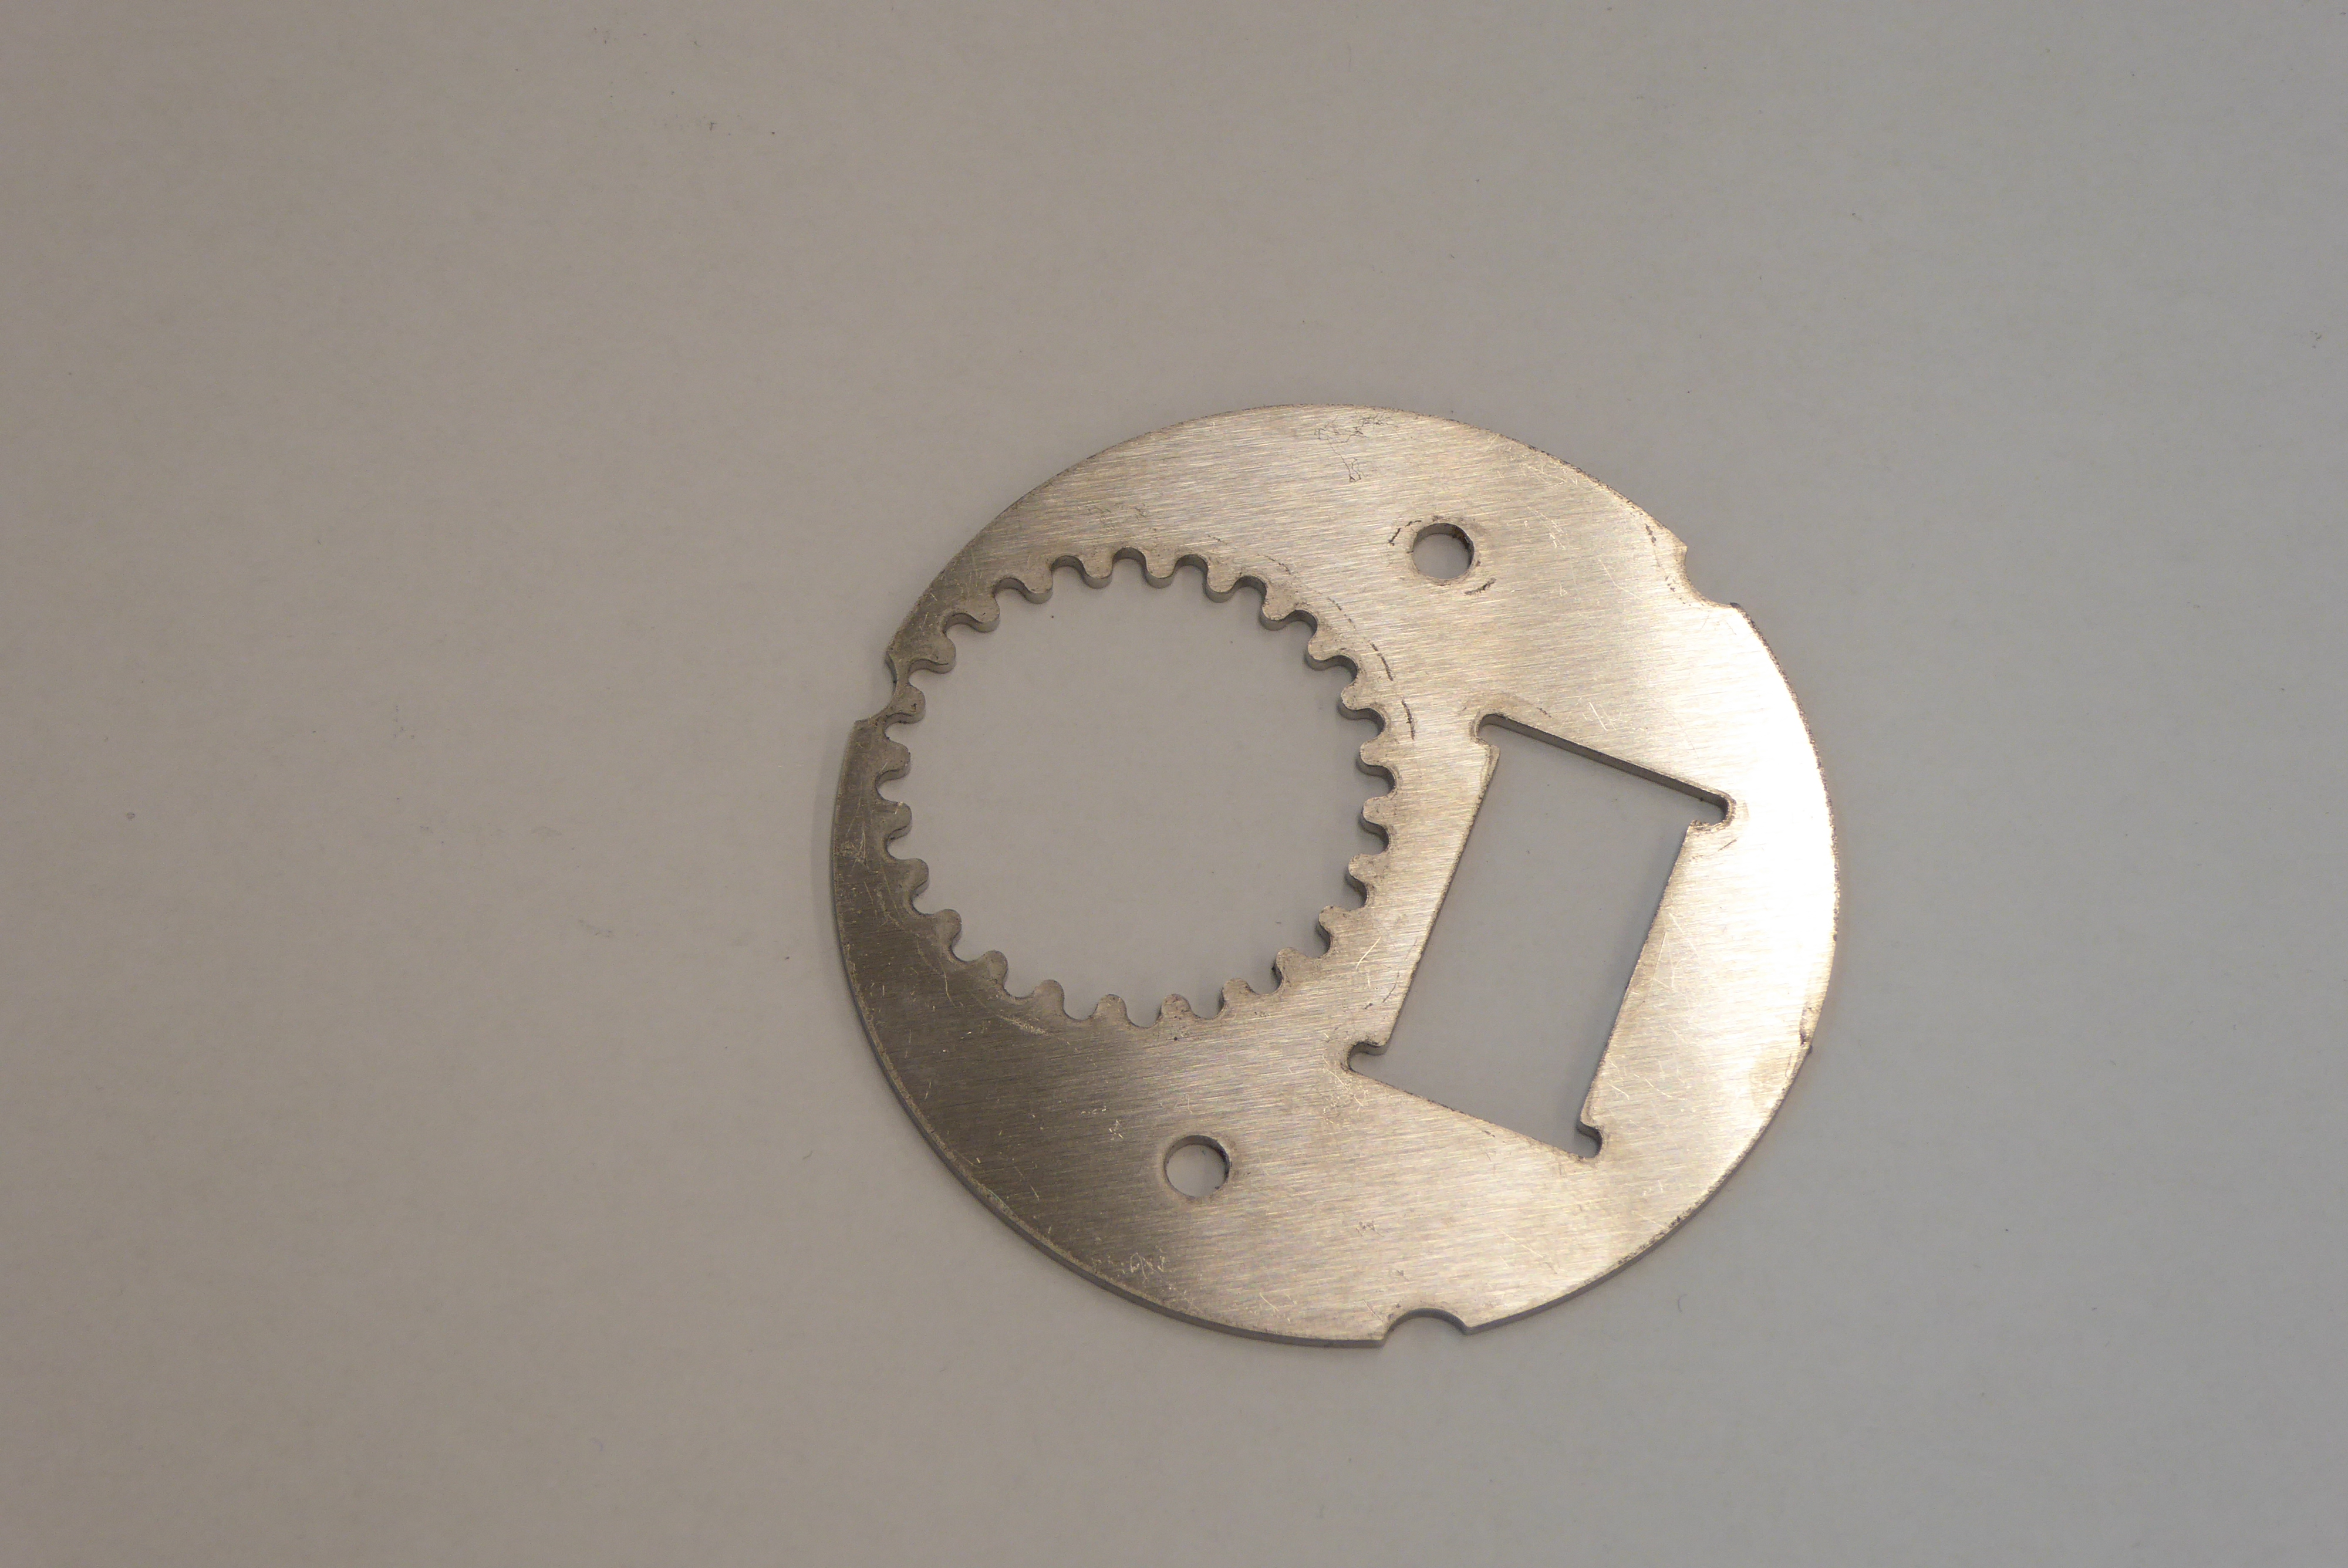
Label: Bottle Opener - Inlay